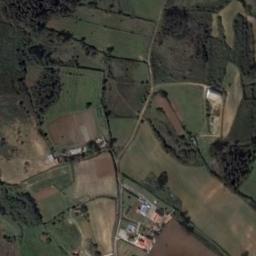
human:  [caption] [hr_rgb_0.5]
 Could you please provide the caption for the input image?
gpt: There are many green plants on the terrace .

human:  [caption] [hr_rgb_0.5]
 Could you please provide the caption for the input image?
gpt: There are paths and houses in a patch of brown and green terraces .

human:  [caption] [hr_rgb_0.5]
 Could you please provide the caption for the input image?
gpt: There are two houses with orange roofs by the terraces .

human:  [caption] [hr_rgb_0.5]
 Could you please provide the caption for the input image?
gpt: The bare and green terrace is next to some houses and trees .

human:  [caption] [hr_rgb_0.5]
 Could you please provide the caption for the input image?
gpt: There are some buildings beside the terraces .